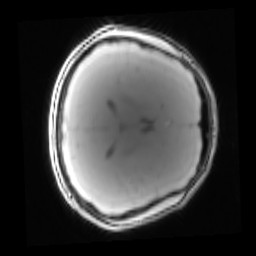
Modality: PDw
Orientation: axial
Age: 14
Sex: female
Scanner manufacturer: siemens
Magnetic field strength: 3 T
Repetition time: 0.25 s
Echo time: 0.00103 s